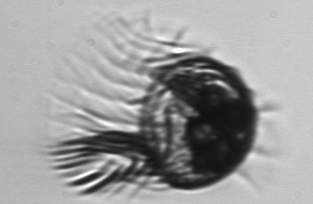
Label: Pelagostrobilidium